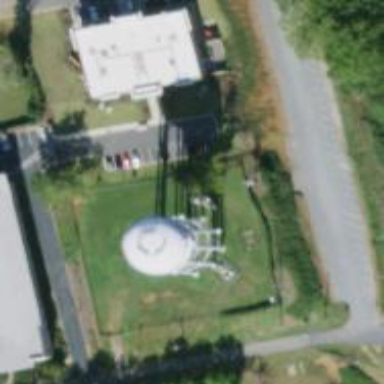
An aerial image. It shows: Water tower that is man-made.